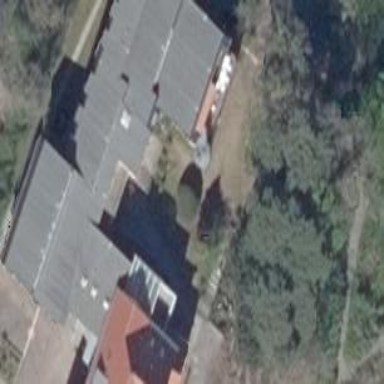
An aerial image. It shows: Building.